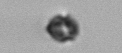
Label: Heterocapsa_rotundata